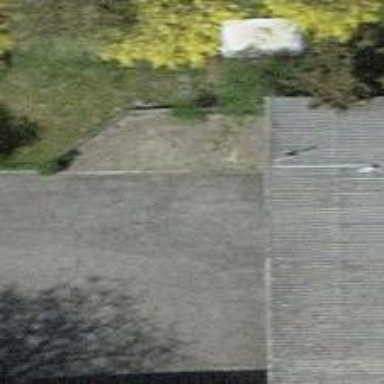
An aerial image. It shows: Garage building.